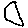
Label: moon